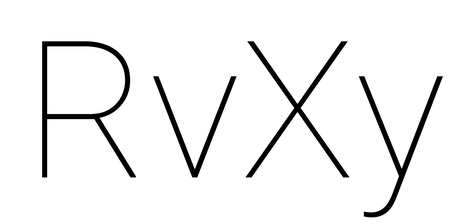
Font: Roboto_Thin